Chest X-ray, PA view. Patient: 62 years old, sex M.
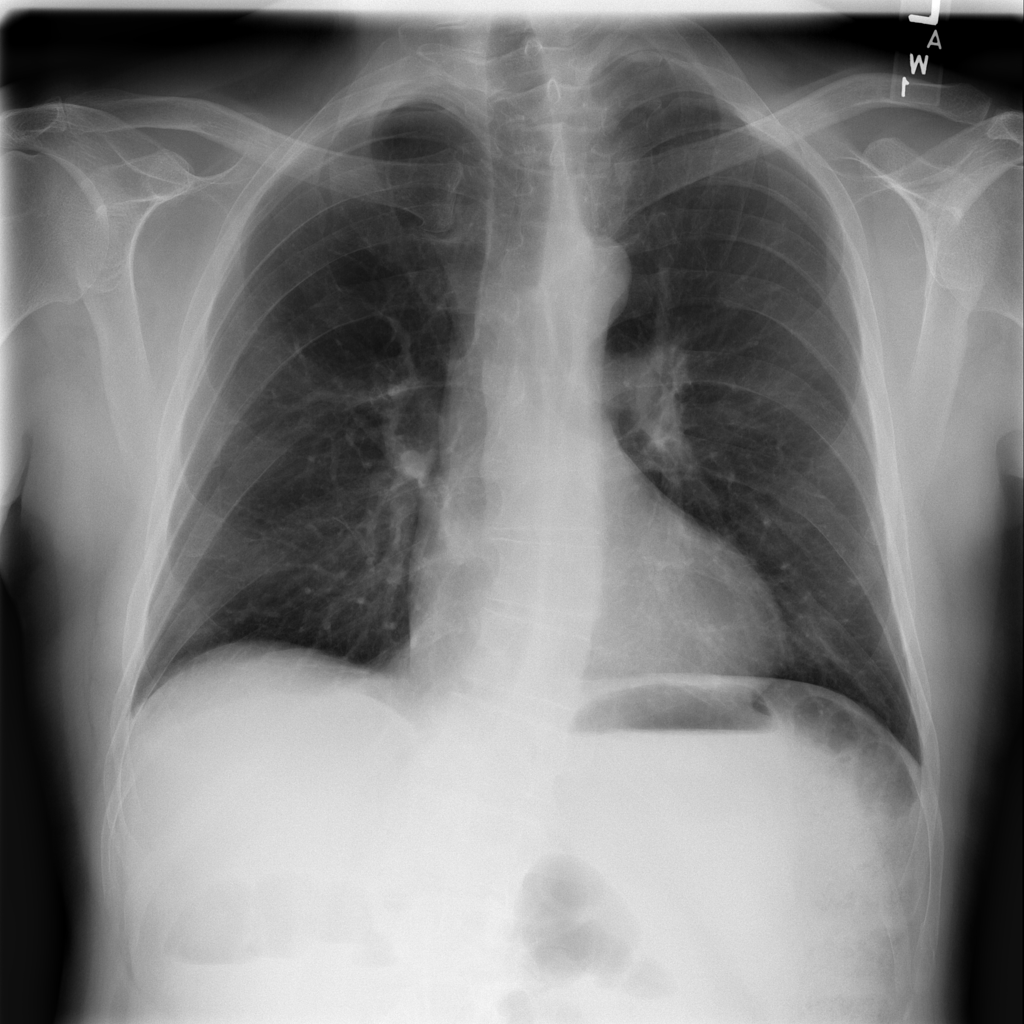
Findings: No Finding